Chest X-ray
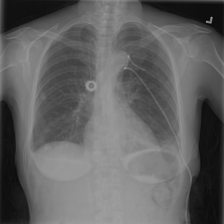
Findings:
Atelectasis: negative
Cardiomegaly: negative
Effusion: positive
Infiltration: positive
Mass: negative
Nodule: positive
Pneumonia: negative
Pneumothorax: positive
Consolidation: negative
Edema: negative
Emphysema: negative
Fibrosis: negative
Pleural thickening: negative
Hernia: negative